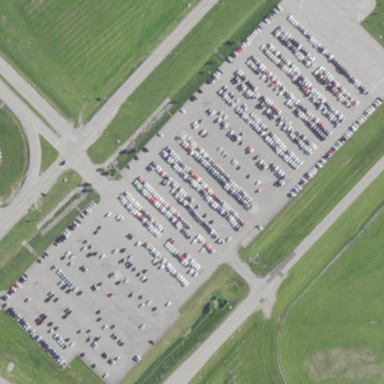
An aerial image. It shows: Parking area with asphalt surface.